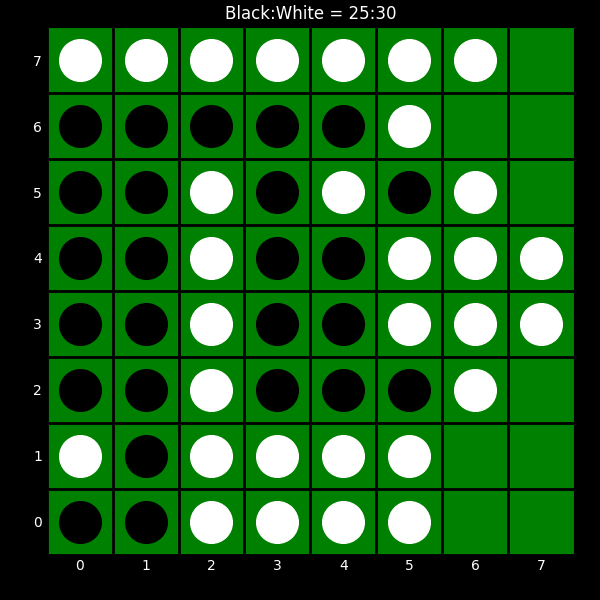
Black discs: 25
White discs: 30